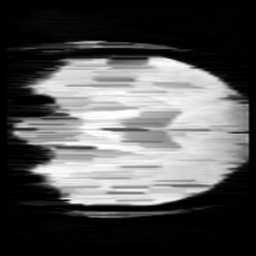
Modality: minIP
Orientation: coronal
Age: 13
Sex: male
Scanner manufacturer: siemens
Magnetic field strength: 3 T
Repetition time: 0.027 s
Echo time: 0.02 s